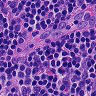
Metastatic tissue present: no